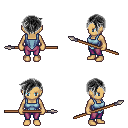
a pixel art fantasy rpg character, female body template, human, tanned skin, blue vest, magenta pants, gray pixie cut hairstyle, spear, four views (front, back, left, right), 2x2 character sprite sheet, small pixel art, hard edges, no anti-aliasing